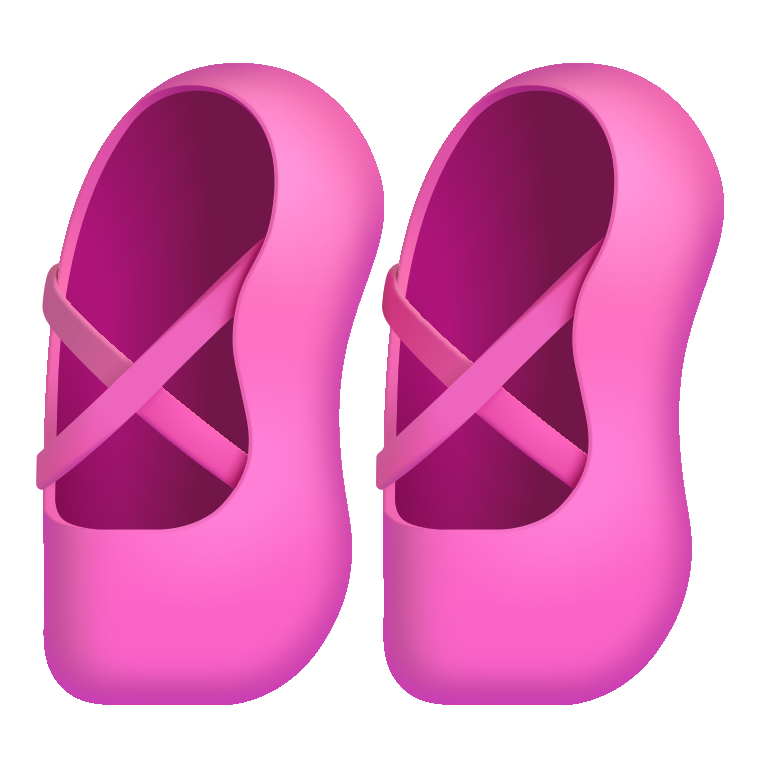
ballet shoes color